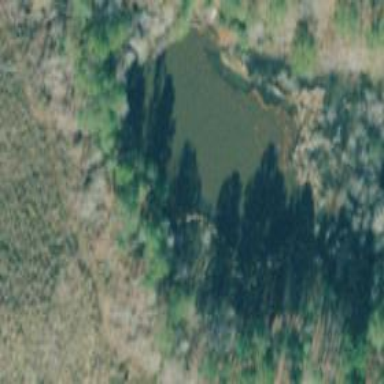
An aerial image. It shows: Peaceful pond surrounded by nature.